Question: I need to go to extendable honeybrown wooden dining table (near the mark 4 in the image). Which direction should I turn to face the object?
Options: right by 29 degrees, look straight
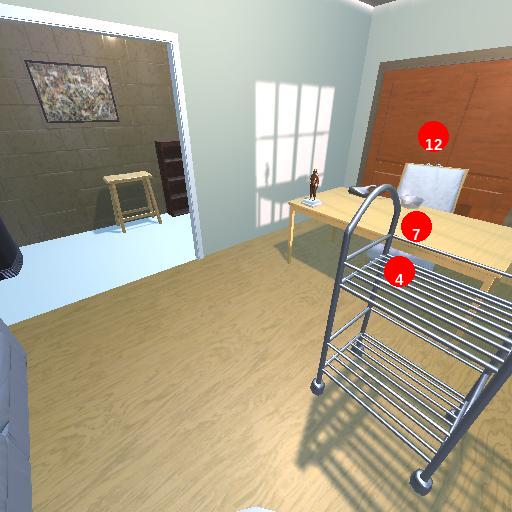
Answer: right by 29 degrees